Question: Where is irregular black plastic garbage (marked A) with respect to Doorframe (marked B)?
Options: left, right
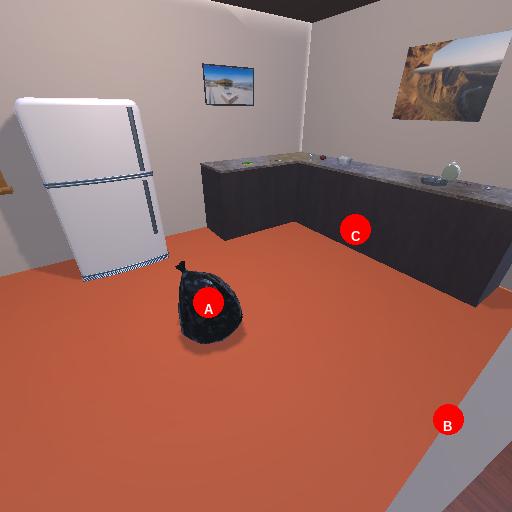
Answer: left